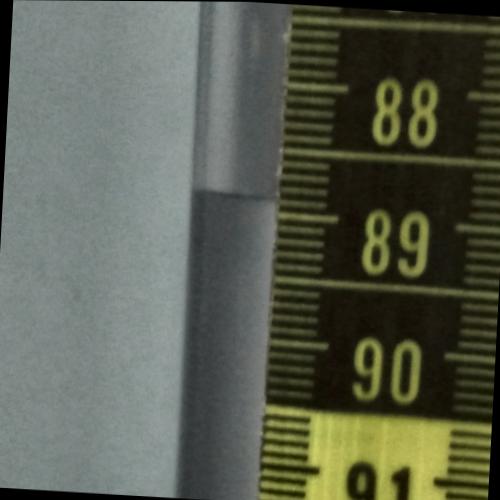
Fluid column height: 88.9 cm